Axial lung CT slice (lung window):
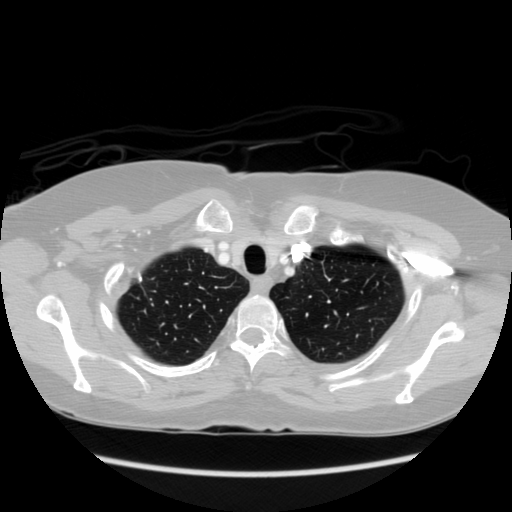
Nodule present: no